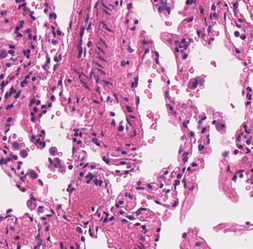
Tumor epithelial tissue: no
Tumor-associated stroma tissue: no
Normal tissue: yes